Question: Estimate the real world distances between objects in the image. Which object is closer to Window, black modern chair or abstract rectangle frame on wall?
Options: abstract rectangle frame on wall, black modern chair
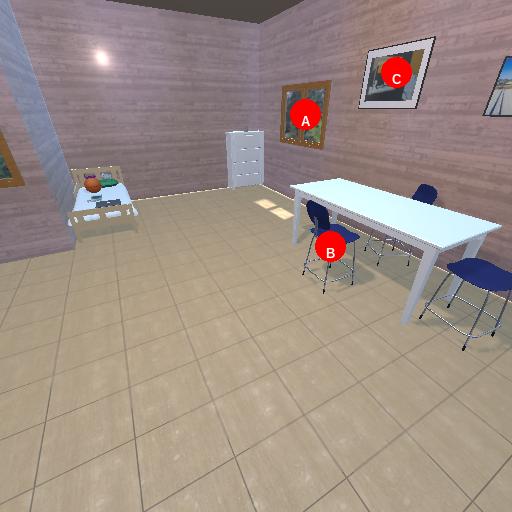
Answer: abstract rectangle frame on wall